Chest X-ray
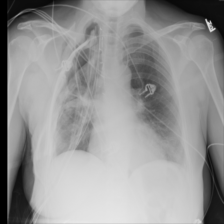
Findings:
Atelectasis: negative
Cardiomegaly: negative
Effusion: negative
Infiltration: negative
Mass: negative
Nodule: negative
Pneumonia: negative
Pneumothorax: negative
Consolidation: negative
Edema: negative
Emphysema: negative
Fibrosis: negative
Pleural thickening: negative
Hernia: negative